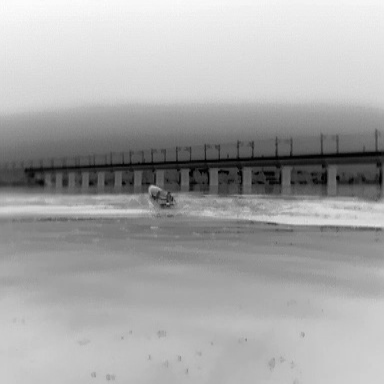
There is a canoe in the infrared image.